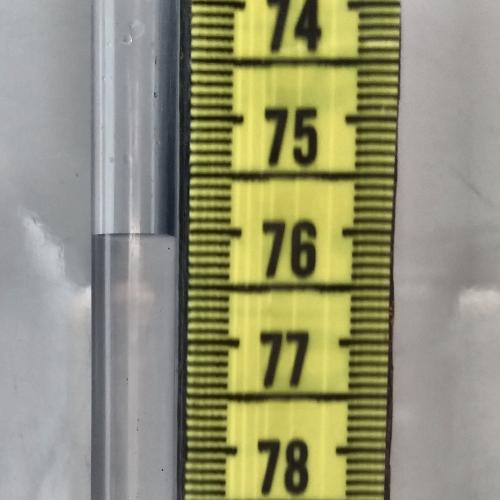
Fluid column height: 76.1 cm